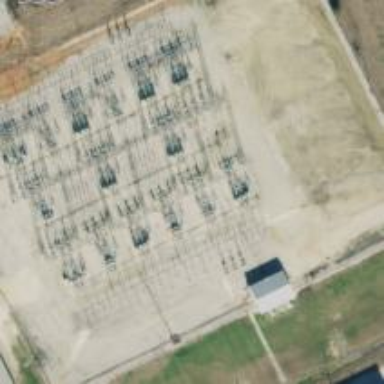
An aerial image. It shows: Switch used for power control.